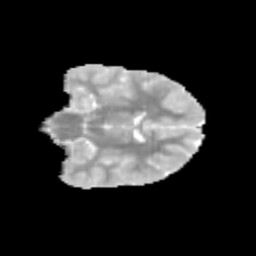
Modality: MD
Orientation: coronal
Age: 10
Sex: female
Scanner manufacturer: siemens
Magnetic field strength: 3 T
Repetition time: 3.8 s
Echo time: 0.07 s